Question: With the following:
'''
data(mtcars)
attach(mtcars)
library(ggplot2)
qplot(mpg, wt, data = mtcars, color = cyl)
'''
It generates a blue scale dot graph.

I would like to keep the same but change the colour scale, for example to a red colour scale instead of blue. Is it possible? I have to declare two variables under color? If so I do not know the syntax.
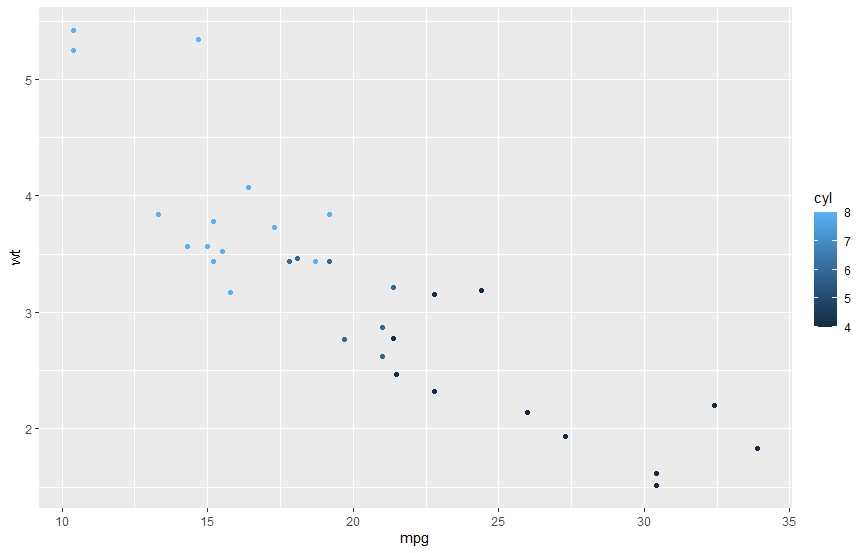
Answer: You could use 'scale_color_gradient':
'''
qplot(mpg, wt, data = mtcars, color = cyl) +
scale_color_gradient(low = "red4", high = "tomato")
'''
<URL>